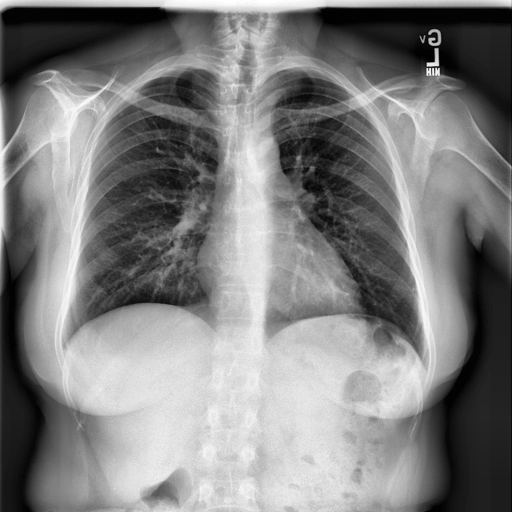
Finding: NORMAL